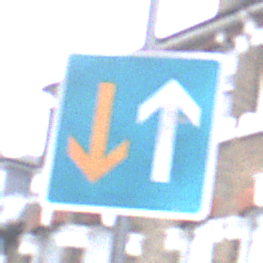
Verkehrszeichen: VorrangVorGegenverkehr
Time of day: MorningAfternoon
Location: Outdoor (Urban)
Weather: Overcast
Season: NotSpecified
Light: Natural